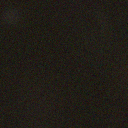
Screen state: off